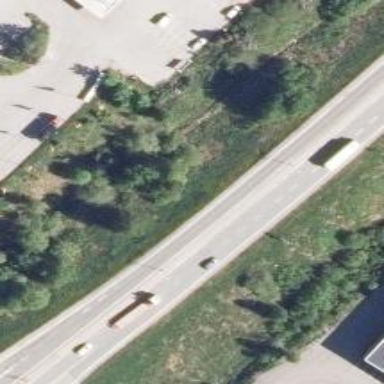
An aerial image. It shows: Asphalt trunk_link highway with motorroad access.